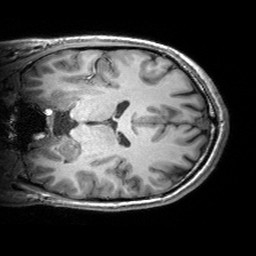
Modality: T1w
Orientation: coronal
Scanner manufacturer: siemens
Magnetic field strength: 3 T
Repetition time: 2.53 s
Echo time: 0.00299 s